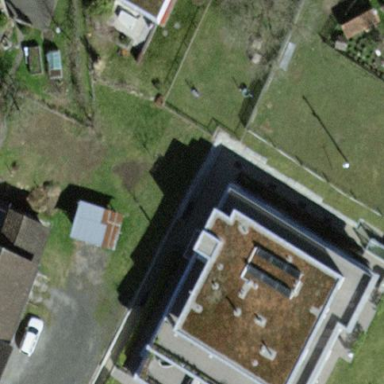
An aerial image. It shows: Building.